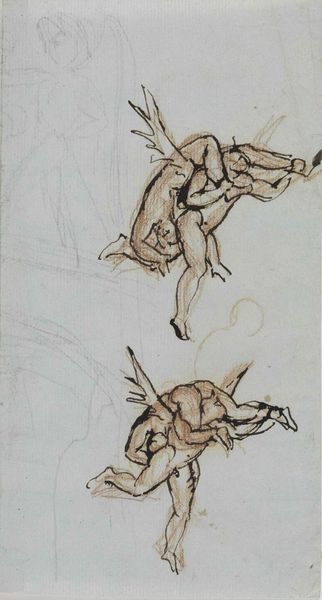
Titel: Studie des Ratsherrn von Lucca (Dante Inferno, Canto 21, V 34)
Künstler: Joseph Anton Koch
Standort: Karlsruhe
Institution: Staatliche Kunsthalle Karlsruhe
Schlagwörter: akt, flügel, himmel, kampf, kopf, körper, mann, nackt, weiß, aquarell, menschen, bewegung, braun, männer, pastell, schwarz, skizze, zeichnung, rot, tier, hochformat, arme, blass, tragen, hände, figur, paar, blatt, fliegen, kinder, engel, skulptur, beine, bein, farbig, füße, papier, umarmung, ansicht, haltung, position, studie, laufen, abstrakt, farbe, beige, weis, figuren, blue, fight, hands, men, people, red, white, women, karikatur, arm, black, dark, female, figures, gouache, grey, modern, sport, picture, two, brown, leiber, spiel, penis, tusche, fuss, flug, kohle, sex, lithographie, strich, bleistift, allegorie, entwurf, studien, hirsch, angel, angels, fighting, heaven, man, naked, nude, nudes, rape, struggle, fangen, wollust, sturz, background, head, orange, death, feet, male, hörner, light, drawing, paper, geweih, putten, geflügelt, color, shadow, allegorien, line, outline, sketch, battle, devil, fly, flying, rötel, couple, pen, tänzer, fall, fairy, lift, movement, wings, gerangel, abstract, cherub, cupid, putti, putto, buntstift, arms, akrobaten, akrobatik, vorzeichnung, design, plan, ink, draft, art, what, back, butt, study, aktstudie, pencil, kolriert, draw, religion, animal, deer, legs, lines, god, figure, shoulders, umschlungen, chalk, shading, wash, crayon, ram, simple, kopfüber, eating, füller, tod, ast, ikarus, carry, carrying, tan, papierarbeit, dance, dancing, hold, studies, dädalus, stealing, body, wing, action, wrestle, muscle, himmelsbote, bodies, angle, bellybutton, stomach, thigh, scribble, heads, krieg, sepia, muscles, dancers, scriptol, monsters, aquarel, unfinished, fallen, ride, tanz, michael, running, borwn, wrestlers, wrestling, po, nake, buttock, torso, demon, hercules, mensch, demons, mercury, notebook, dante, faint, amor, sketches, preparatory, genitals, throwing, sports, acrobatics, ringen, lifting, devils, elk, gay, together, sexual, neutral, limbs, entangled, rude, no head, croquis, pencil drawing, israel, jacob, wresling, human form, two bodies, lick, buam, fl+gel, abstract figures, on back, acrobatic, brawl, mistakes, 69, intercourse, lucking, tumbling, sketched, takckle, kidnapping, abduction, wearing, men\, faries, winga, doppelt, kidnap, piggyback, gym, homosexual, shilouettes, struggling, stuy, allegoiren, sketch drawing design, zeichnungfeder, tandra